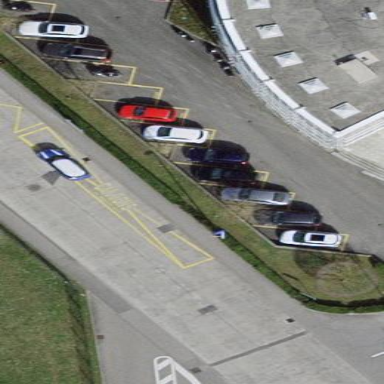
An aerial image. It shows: Street-side parking area with diagonal orientation.